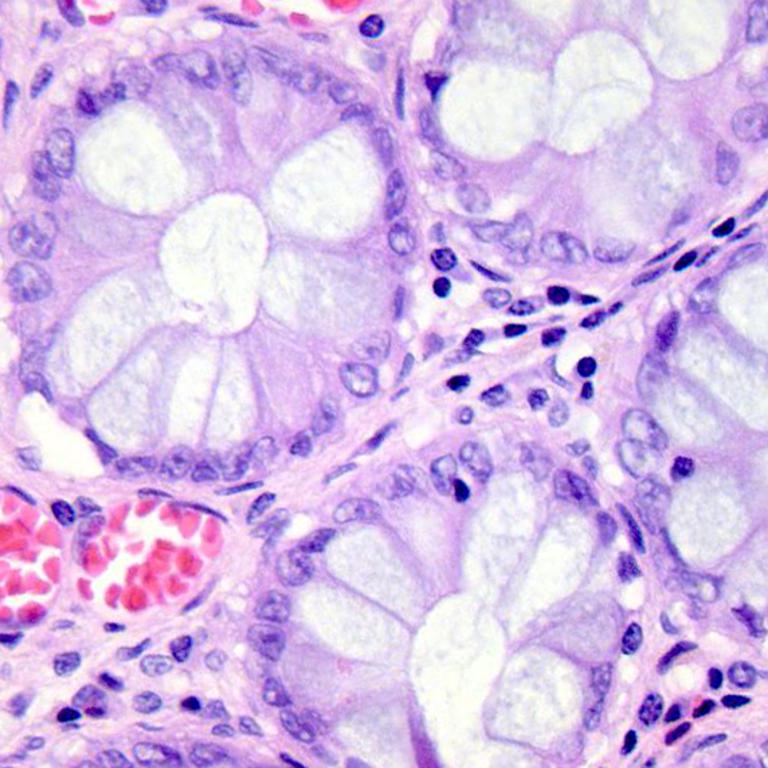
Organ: colon
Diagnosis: benign